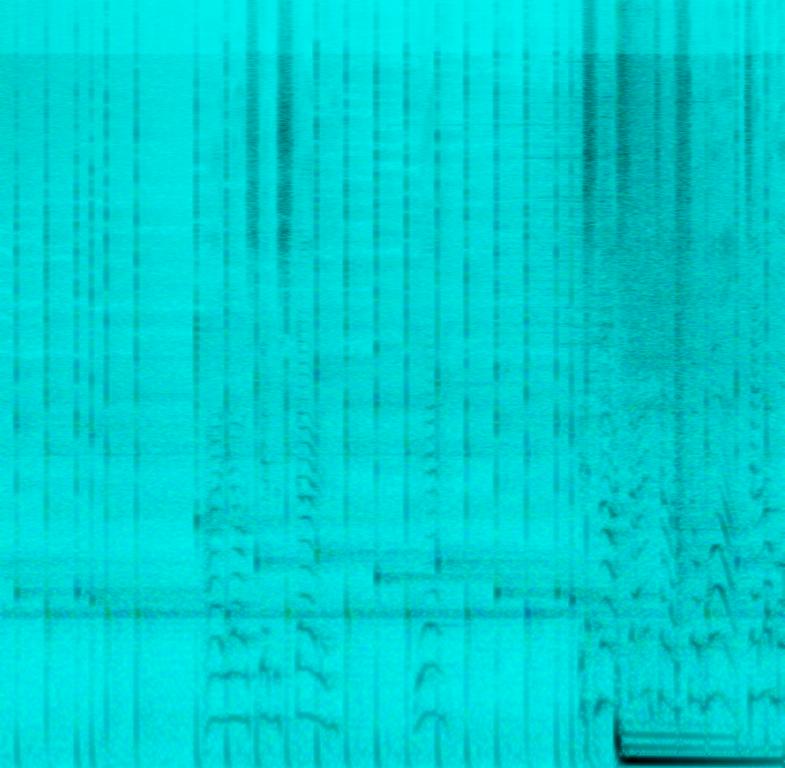
This is a hip hop song which features a young and energetic rapper who raps his lines with passion. The instrumental is minimal, and features a high pitched percussive type of synth which has a transient element. Then we hear a deep 808 sub bass. There's a snare once a bar throughout the clip.